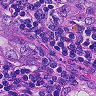
Metastatic tissue present: yes